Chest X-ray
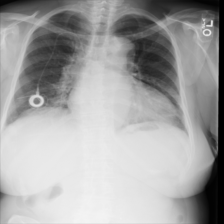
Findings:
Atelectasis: negative
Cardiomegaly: negative
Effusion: negative
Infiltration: negative
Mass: negative
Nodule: negative
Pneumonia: negative
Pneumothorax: negative
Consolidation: negative
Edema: negative
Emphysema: negative
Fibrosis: negative
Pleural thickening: negative
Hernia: negative